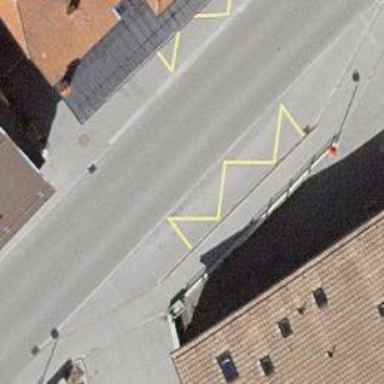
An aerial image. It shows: Bus stop with platform for public transport.